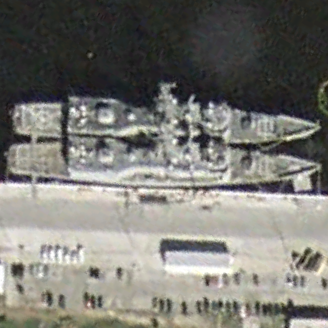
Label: cruiser